【题型】填空题　【知识点】平面几何　【难度】hard
如图，在 $\triangle ABC$ 中，$AB = AC = 6$，$BC = 5$，$D$ 是 $AB$ 上一点，$BD = 2$，点 $E$ 是 $BC$ 上一动点，连接 $DE$，并作 $\angle DEF = \angle B$（$\angle DEF \neq \angle BDE$），射线 $EF$ 交线段 $AC$ 于点 $F$，连接 $DF$。如果 $\triangle DEF$ 与 $\triangle DBE$ 相似，那么 $FC = \underline{\quad\quad}$。

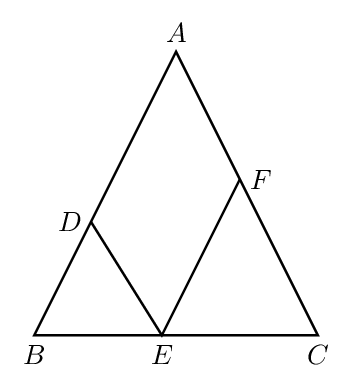
【解答】
\vspace{1em}
\textbf{【答案】} $\boldsymbol{2}$ 或 $\boldsymbol{\dfrac{25}{8}}$

\vspace{1em}
\textbf{【分析】}
当 $\angle BED = \angle EDF$，$DF \parallel BC$，根据平行线的性质得到 $\angle ADF = \angle B$，$\angle AFD = \angle C$，根据等腰三角形的性质得到 $CF = 2$；当 $\angle DFE = \angle BED$，推出点 $E$ 在 $\angle BDF$ 与 $\angle DFC$ 的角平分线上，过点 $E$ 作 $EM \perp AB$ 于 $M$，$EN \perp AC$ 于 $N$，$EG \perp DF$ 于 $G$，连接 $AE$，得到 $AE$ 是 $\angle BAC$ 的角平分线，根据相似三角形的性质即可得出结论。

\vspace{1em}
\textbf{【详解】}
解：$\because \triangle DEF$ 与 $\triangle DBE$ 相似，$\angle DEF = \angle B$（$\angle DEF \neq \angle BDE$）
$\therefore \angle BED = \angle EDF$ 或 $\angle DFE = \angle BED$，

当 $\angle BED = \angle EDF$，
$\therefore DF \parallel BC$，
$\therefore \angle ADF = \angle B$，$\angle AFD = \angle C$，
$\therefore \angle ADF = \angle AFD$，
$\therefore AD = AF = 4$，
$\therefore CF = 2$；

当 $\angle DFE = \angle BED$，
$\because AB = AC$，
$\therefore \angle B = \angle C$，

又 $\because \angle DEF = \angle B$，
$\therefore \angle DEF = \angle C$，

$\because \angle BEF = \angle EFC + \angle C$，$\angle BEF = \angle BED + \angle DEF$，
$\therefore \angle EFC = \angle BED$，

$\therefore \triangle DBE \backsim \triangle ECF$，
$\therefore \angle BED = \angle CFE$，
$\therefore \angle DFE = \angle CFE$，

$\because \angle DFE = \angle BED$，$\angle DEF = \angle B$，
$\therefore \angle BDE = 180^\circ - \angle B - \angle BED = 180^\circ - \angle DEF - \angle DFE = \angle FDE$，

$\therefore$ 点 $E$ 在 $\angle BDF$ 与 $\angle DFC$ 的角平分线上，

过点 $E$ 作 $EM \perp AB$ 于 $M$，$EN \perp AC$ 于 $N$，$EG \perp DF$ 于 $G$，连接 $AE$，

$\therefore EM = EG = EN$，

$\therefore AE$ 是 $\angle BAC$ 的角平分线，
$\therefore BE = CE = \frac{5}{2}$，

$\because \triangle DBE \backsim \triangle ECF$，
\[
\therefore \frac{BD}{CE} = \frac{BE}{CF},
\]
即
\[
\frac{2}{\frac{5}{2}} = \frac{\frac{5}{2}}{CF},
\]
\[
\therefore CF = \frac{25}{8},
\]

综上所述，$CF$ 的长为 $2$ 或 $\frac{25}{8}$。

\vspace{1em}
\textbf{【点睛】}
本题考查了相似三角形的判定与性质，等腰三角形的判定与性质，平行线的判定与性质，角平分线的性质，正确作出辅助线是解题的关键。
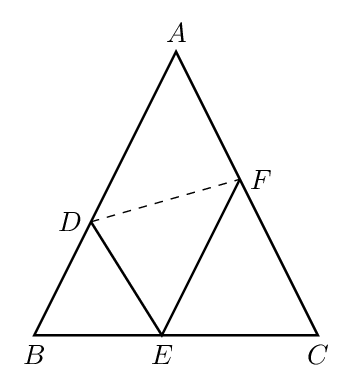
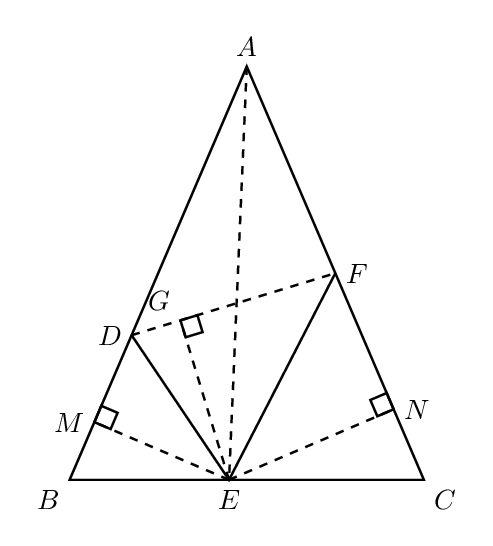